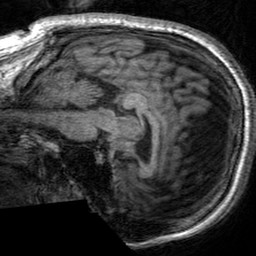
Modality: T1w
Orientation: sagittal
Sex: male
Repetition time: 1.95 s
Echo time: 0.026 s